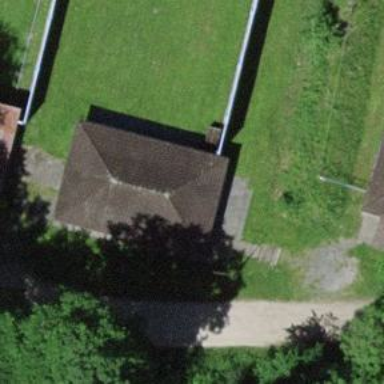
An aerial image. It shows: Building used for shooting sports.